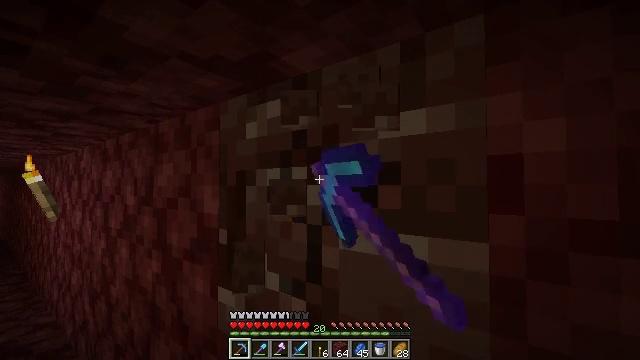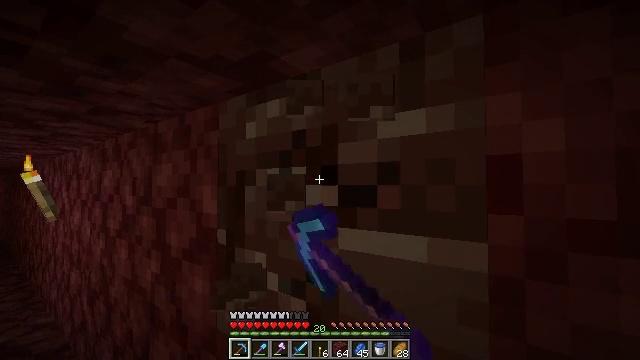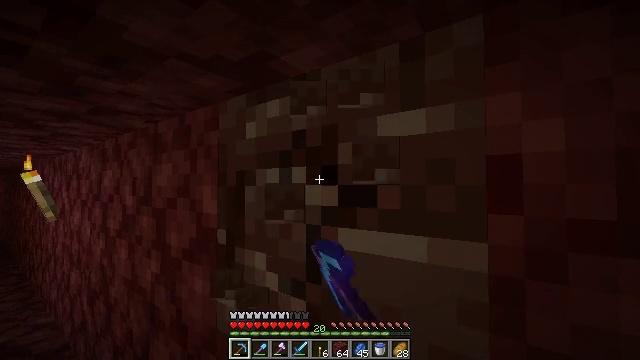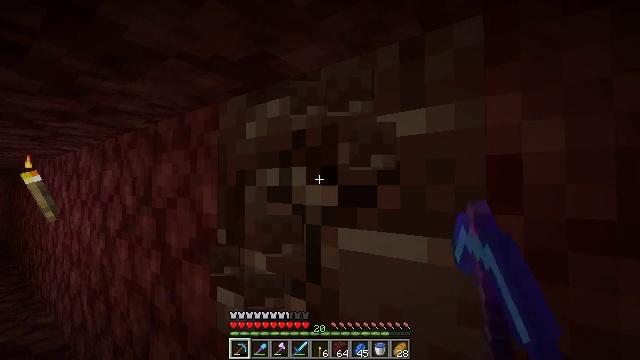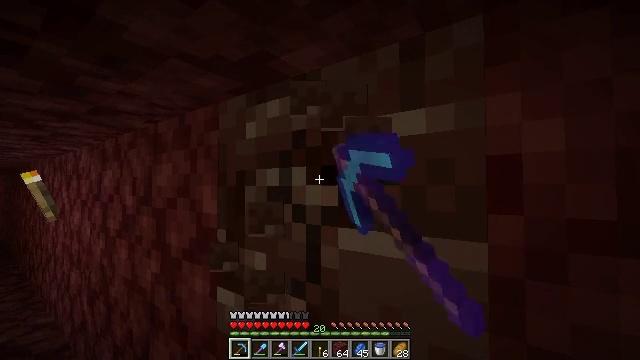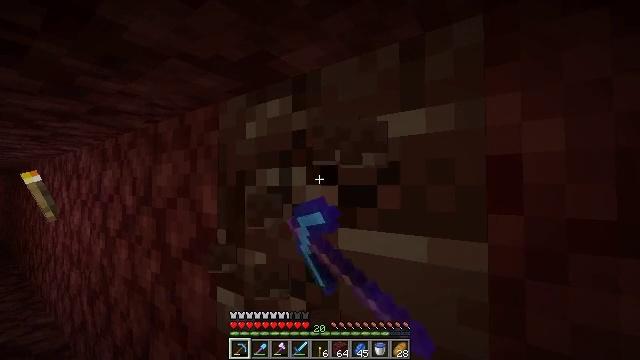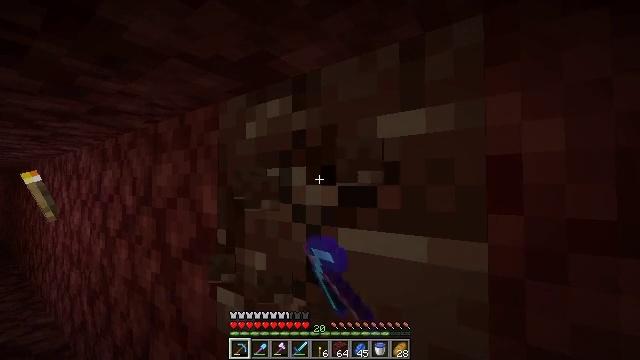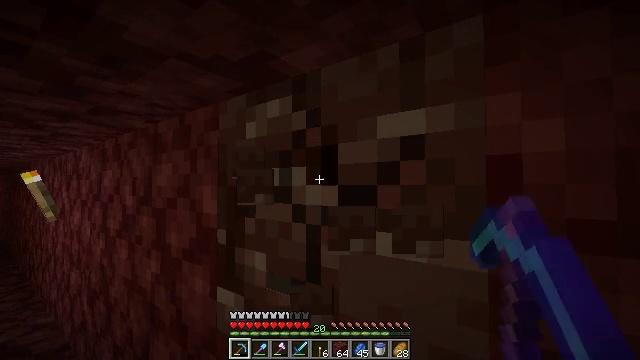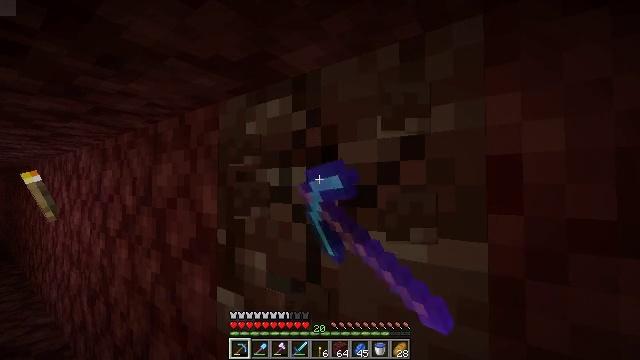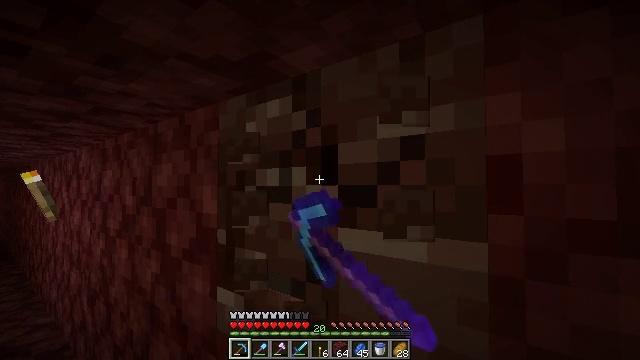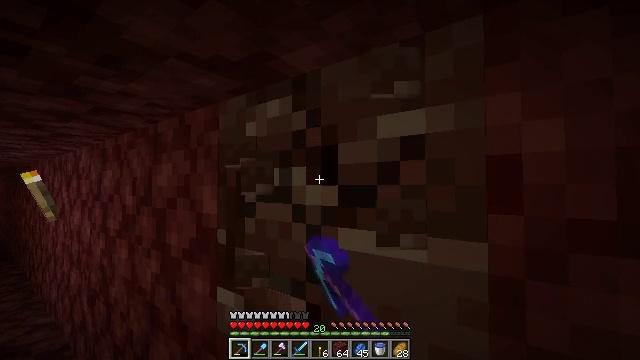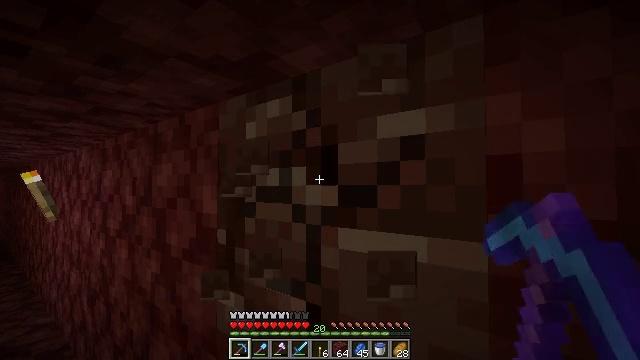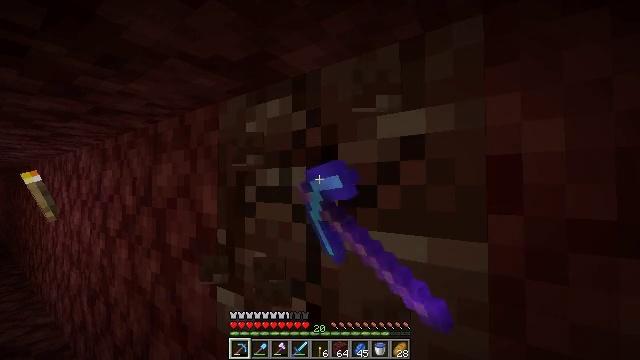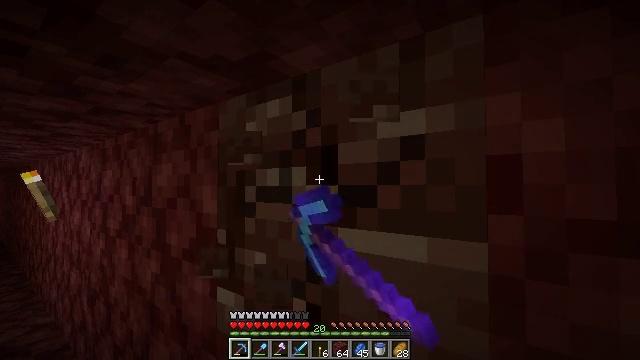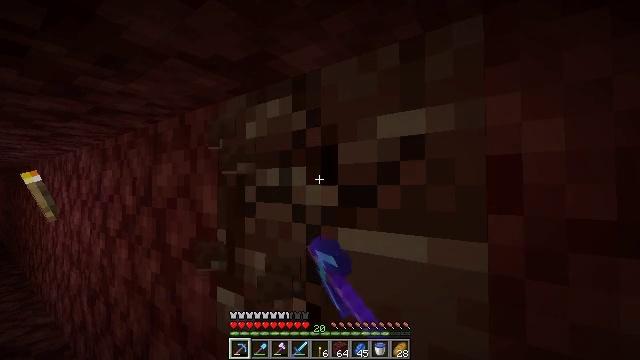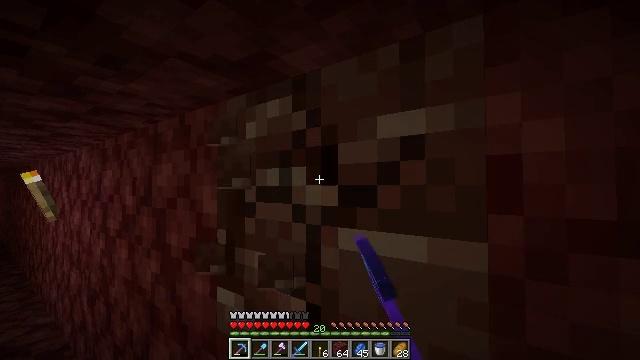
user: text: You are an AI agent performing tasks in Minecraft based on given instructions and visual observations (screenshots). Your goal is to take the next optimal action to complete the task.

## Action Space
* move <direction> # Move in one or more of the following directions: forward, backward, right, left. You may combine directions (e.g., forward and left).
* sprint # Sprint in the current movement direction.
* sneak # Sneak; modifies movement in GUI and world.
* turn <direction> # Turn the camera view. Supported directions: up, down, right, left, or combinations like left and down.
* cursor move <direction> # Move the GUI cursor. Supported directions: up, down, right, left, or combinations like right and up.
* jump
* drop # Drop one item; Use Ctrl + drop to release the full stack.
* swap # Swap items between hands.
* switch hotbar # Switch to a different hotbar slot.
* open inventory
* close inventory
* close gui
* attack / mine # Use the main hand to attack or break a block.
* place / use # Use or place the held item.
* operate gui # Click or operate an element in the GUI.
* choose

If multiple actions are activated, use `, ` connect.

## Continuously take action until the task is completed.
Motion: motion action
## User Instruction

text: Find and extract ancient debris from the Nether.
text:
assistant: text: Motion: attack / mine
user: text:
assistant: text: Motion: attack / mine
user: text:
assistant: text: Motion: attack / mine
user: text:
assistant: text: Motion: attack / mine
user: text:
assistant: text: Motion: attack / mine
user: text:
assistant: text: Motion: attack / mine
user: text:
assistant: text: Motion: attack / mine
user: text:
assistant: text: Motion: attack / mine
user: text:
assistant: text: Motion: attack / mine
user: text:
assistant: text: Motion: attack / mine
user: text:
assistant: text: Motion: attack / mine
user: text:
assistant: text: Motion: attack / mine
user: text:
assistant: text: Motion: attack / mine
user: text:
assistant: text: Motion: attack / mine
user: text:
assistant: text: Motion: attack / mine
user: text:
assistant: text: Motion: attack / mine
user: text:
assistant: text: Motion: attack / mine
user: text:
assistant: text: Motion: attack / mine
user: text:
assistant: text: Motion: attack / mine
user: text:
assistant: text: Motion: attack / mine
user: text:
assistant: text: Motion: attack / mine
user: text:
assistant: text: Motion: attack / mine
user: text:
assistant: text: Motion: attack / mine
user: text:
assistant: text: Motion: attack / mine
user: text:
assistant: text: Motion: attack / mine
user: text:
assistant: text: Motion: attack / mine
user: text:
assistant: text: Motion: attack / mine
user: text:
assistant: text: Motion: attack / mine
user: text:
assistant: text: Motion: attack / mine
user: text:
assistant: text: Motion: attack / mine